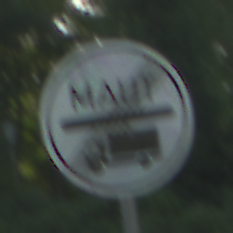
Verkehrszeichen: EndeMautpflicht
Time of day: SunriseSunset
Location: Outdoor (Suburban)
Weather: PartlyCloudy
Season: NotSpecified
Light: Natural